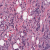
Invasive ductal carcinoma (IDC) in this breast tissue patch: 1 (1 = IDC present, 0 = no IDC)